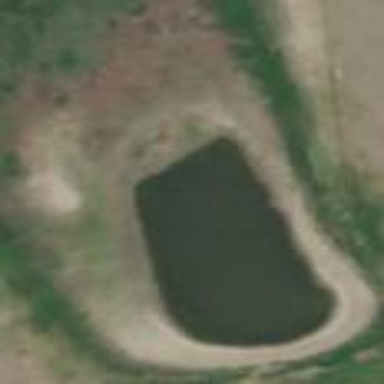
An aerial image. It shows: Reservoir.